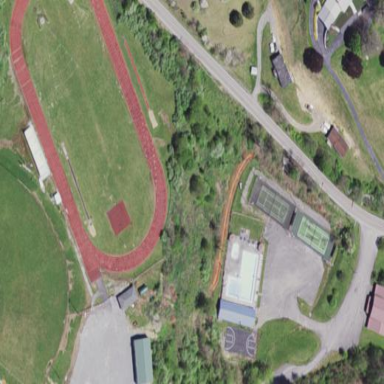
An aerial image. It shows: Track in leisure land.